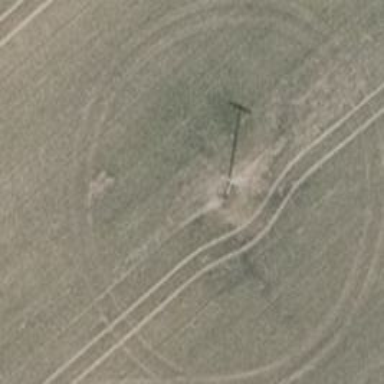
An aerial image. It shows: Minor power line.